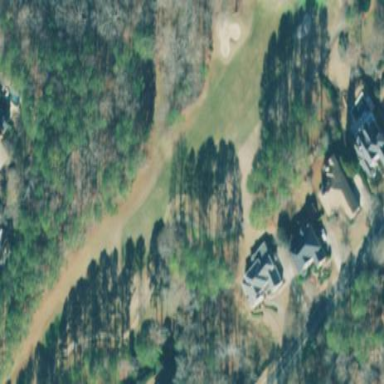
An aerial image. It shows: Golf course.